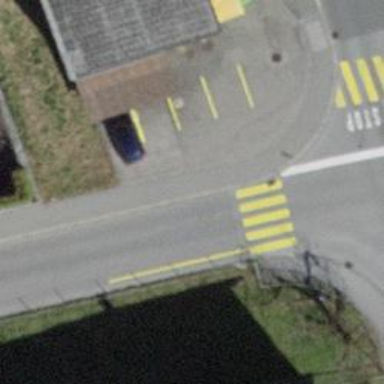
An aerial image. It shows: Marked zebra crossing on the road.